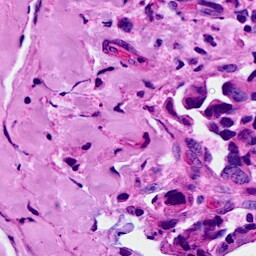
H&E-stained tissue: Breast